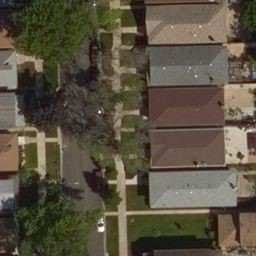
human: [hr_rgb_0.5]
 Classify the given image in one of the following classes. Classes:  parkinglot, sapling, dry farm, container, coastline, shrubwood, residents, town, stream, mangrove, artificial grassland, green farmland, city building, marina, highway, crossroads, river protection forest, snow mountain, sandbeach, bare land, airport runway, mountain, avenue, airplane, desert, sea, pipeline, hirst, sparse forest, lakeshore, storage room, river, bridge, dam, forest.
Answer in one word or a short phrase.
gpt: residents